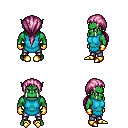
a pixel art fantasy rpg character, male body template, orc, green skin, teal tunic, metal pants, pink ponytail hairstyle, gold gloves, gold boots, four views (front, back, left, right), 2x2 character sprite sheet, small pixel art, hard edges, no anti-aliasing